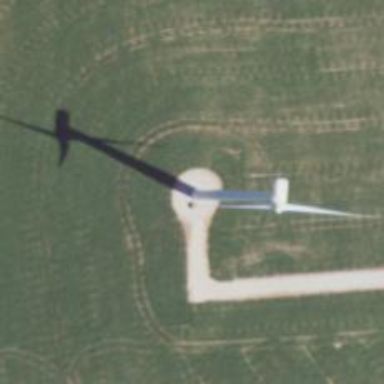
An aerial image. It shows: Wind generator powered by horizontal axis wind turbine.